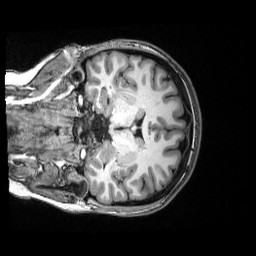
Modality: T1w
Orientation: coronal
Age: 25
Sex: female
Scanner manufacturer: siemens
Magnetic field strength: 3 T
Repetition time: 2.53 s
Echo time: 0.0035 s